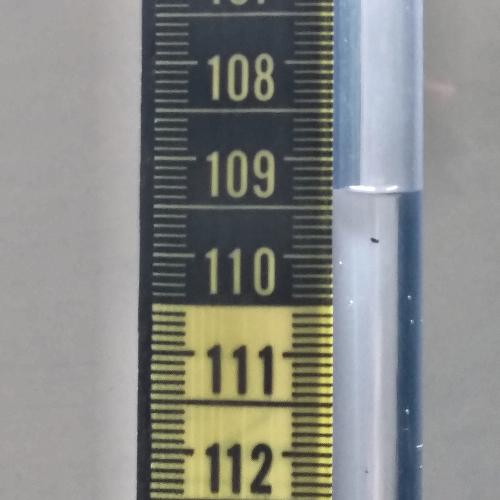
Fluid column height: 109.3 cm